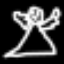
Label: angel